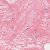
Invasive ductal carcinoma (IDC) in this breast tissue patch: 0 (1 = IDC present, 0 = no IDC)